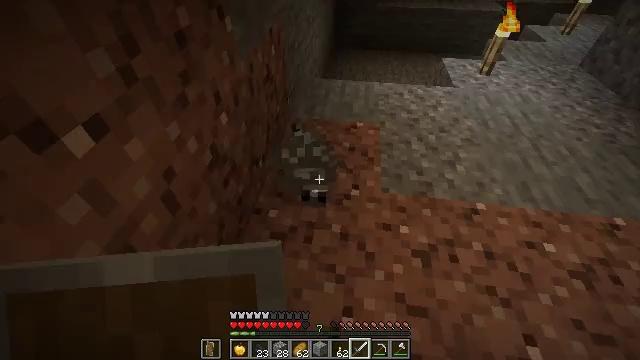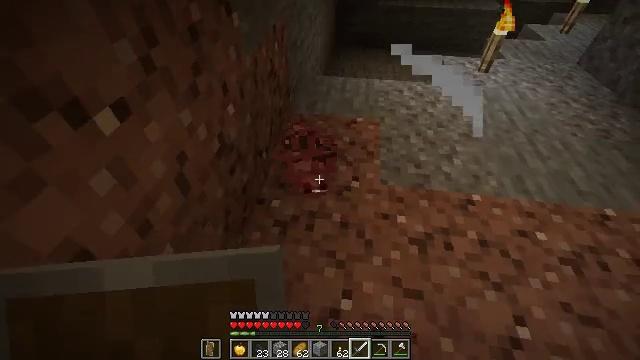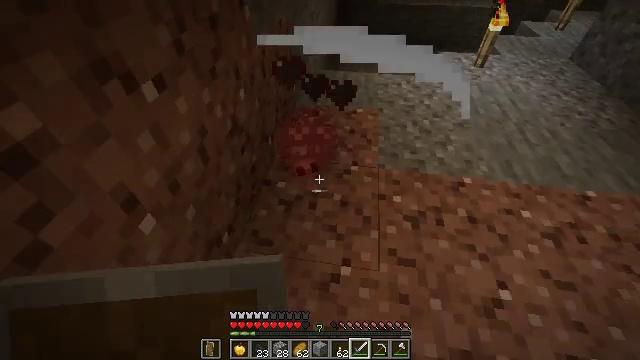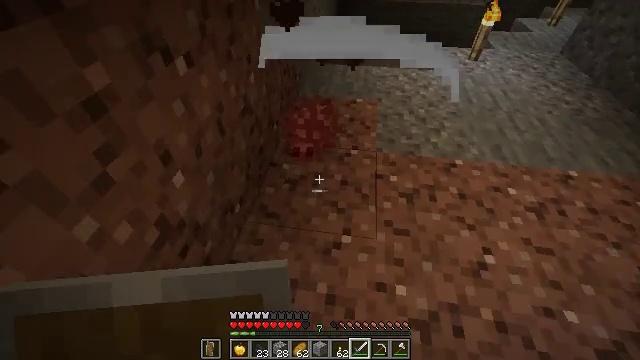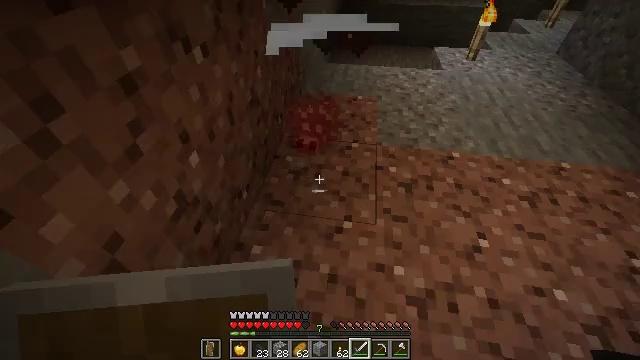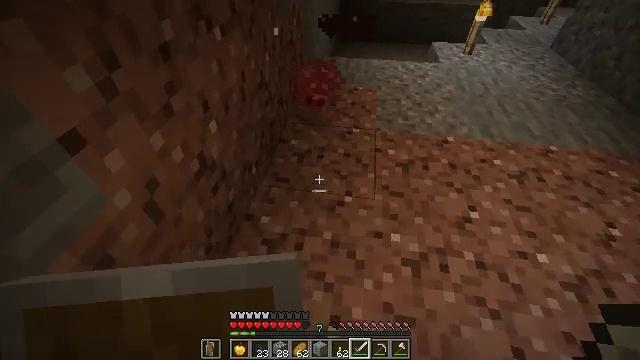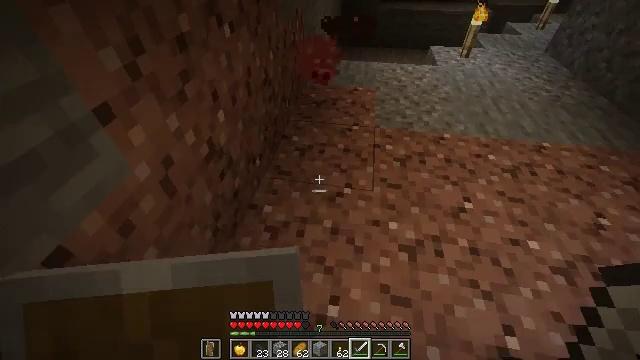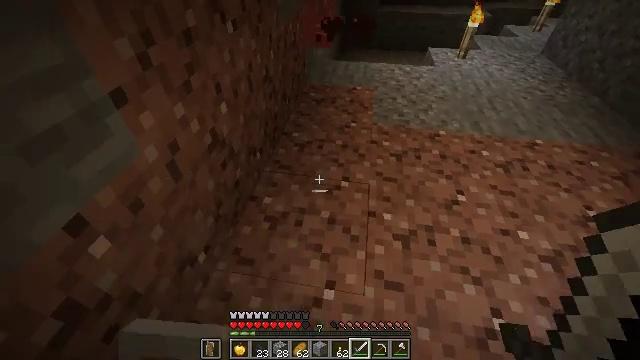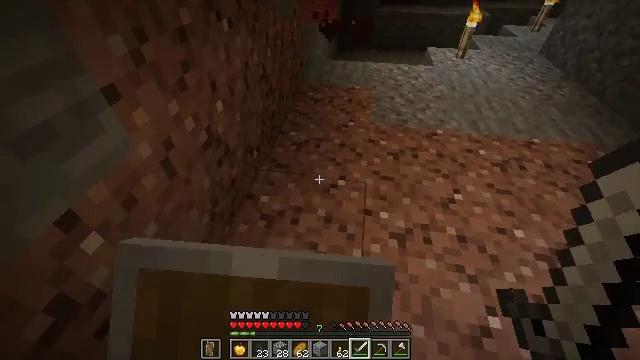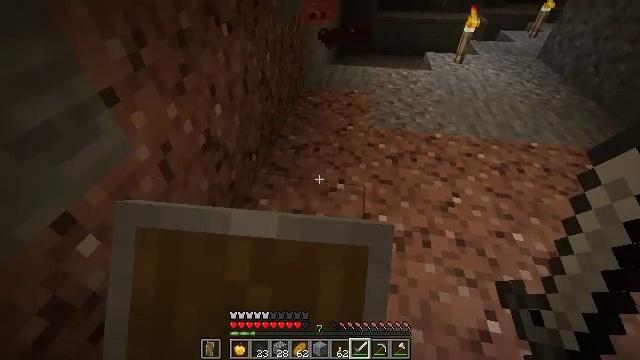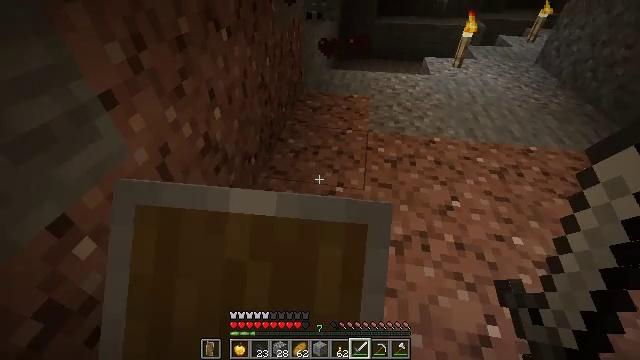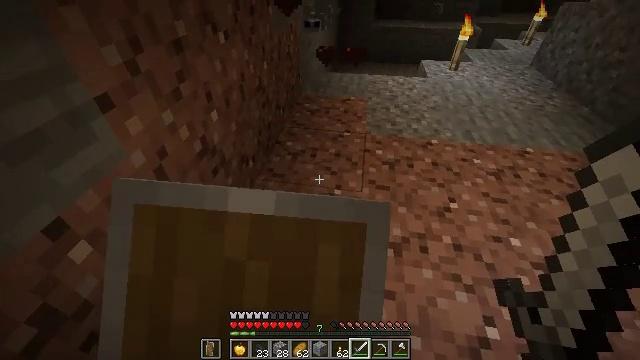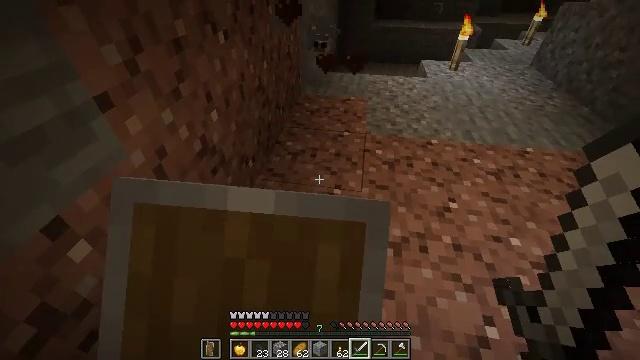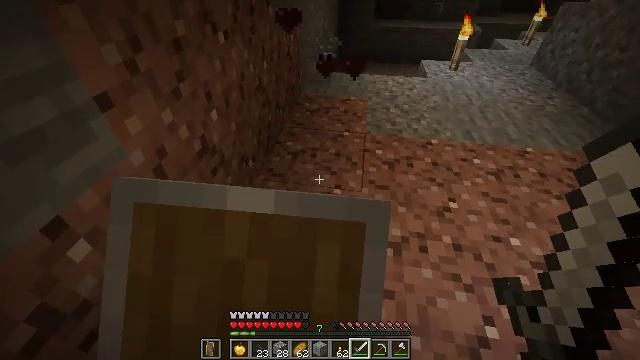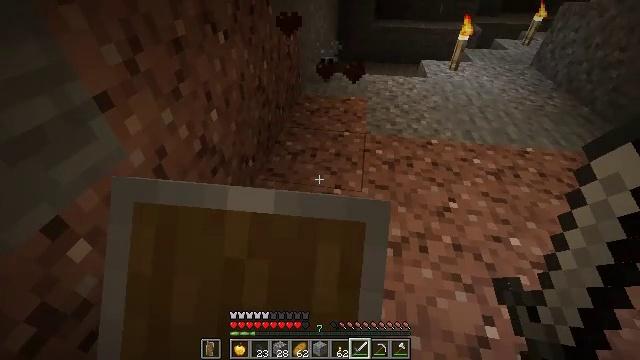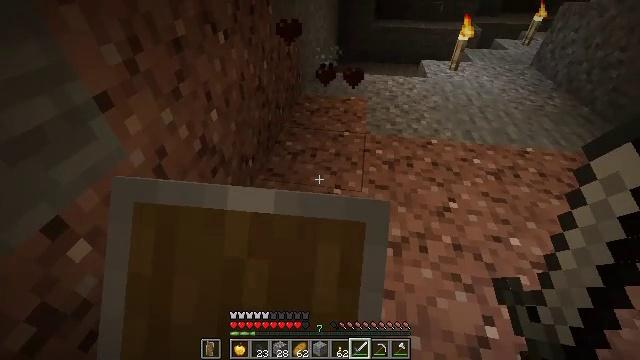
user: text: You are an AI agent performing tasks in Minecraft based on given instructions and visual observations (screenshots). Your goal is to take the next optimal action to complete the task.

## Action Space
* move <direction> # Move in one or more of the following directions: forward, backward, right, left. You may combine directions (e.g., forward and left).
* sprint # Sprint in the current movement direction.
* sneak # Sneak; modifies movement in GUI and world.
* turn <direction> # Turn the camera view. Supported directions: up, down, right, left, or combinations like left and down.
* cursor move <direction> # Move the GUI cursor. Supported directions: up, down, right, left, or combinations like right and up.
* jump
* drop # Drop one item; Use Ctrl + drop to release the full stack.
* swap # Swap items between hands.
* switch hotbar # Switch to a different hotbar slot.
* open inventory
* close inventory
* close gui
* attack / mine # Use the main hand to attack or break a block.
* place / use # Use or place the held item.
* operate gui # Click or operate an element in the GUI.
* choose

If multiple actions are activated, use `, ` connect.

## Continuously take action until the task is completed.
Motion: motion action
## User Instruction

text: Kill a silverfish.
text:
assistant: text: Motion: move back
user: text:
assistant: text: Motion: move back
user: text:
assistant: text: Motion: move back
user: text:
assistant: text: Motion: move back
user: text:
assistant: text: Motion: move back
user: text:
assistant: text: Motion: move back, turn up
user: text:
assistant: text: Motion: move back, use / place
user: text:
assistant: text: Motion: use / place
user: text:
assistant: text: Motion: use / place
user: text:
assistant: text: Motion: use / place
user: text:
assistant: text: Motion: use / place
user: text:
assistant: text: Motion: use / place
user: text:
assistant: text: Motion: use / place
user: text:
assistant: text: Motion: use / place
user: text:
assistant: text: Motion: use / place
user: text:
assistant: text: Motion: use / place
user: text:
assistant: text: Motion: use / place
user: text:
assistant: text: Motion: use / place
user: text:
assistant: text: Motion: use / place
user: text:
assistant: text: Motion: move forward, use / place
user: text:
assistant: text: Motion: move forward, use / place
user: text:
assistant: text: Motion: move forward, use / place
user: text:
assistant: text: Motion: move forward, use / place
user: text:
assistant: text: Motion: move forward, use / place
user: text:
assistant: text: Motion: move forward, use / place
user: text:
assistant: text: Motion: move forward, use / place
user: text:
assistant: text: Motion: move forward, use / place
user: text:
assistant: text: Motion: move forward, use / place
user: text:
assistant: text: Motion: move forward, use / place
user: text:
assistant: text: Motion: move forward, use / place